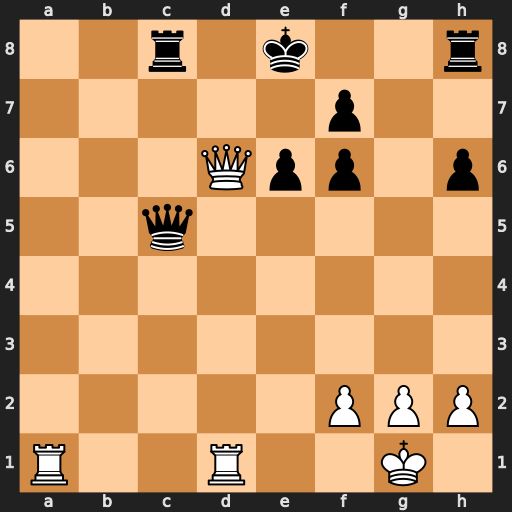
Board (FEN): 2r1k2r/5p2/3Qpp1p/2q5/8/8/5PPP/R2R2K1
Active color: w
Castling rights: k
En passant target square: -
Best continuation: Qxc5 Rxc5 Ra8+ Ke7 Rxh8